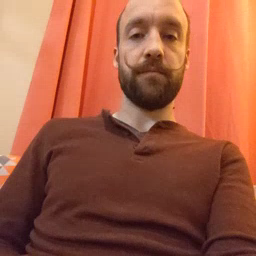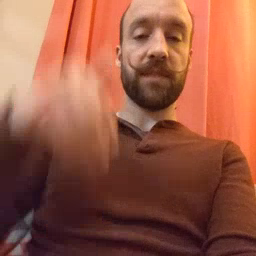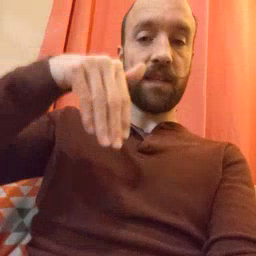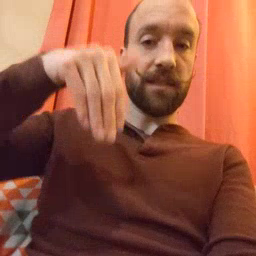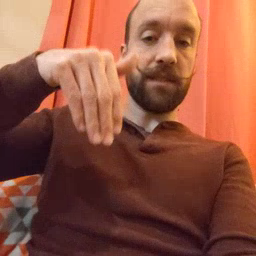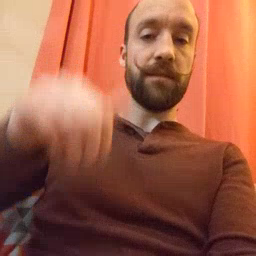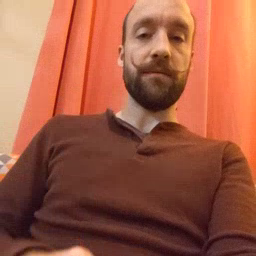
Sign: night